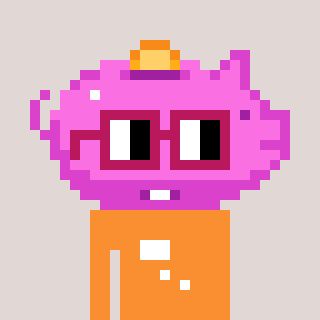
a pixel art character with square dark red glasses, a piggybank-shaped head and a orange-colored body on a warm background